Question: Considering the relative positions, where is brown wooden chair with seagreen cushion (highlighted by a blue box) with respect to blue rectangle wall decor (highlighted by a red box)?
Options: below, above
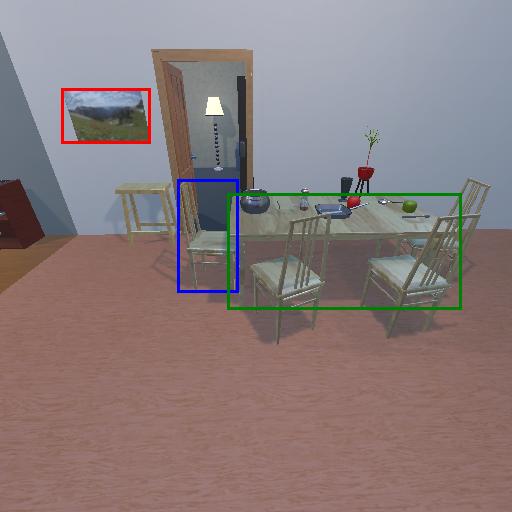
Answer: below